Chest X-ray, PA view. Patient: 55 years old, sex M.
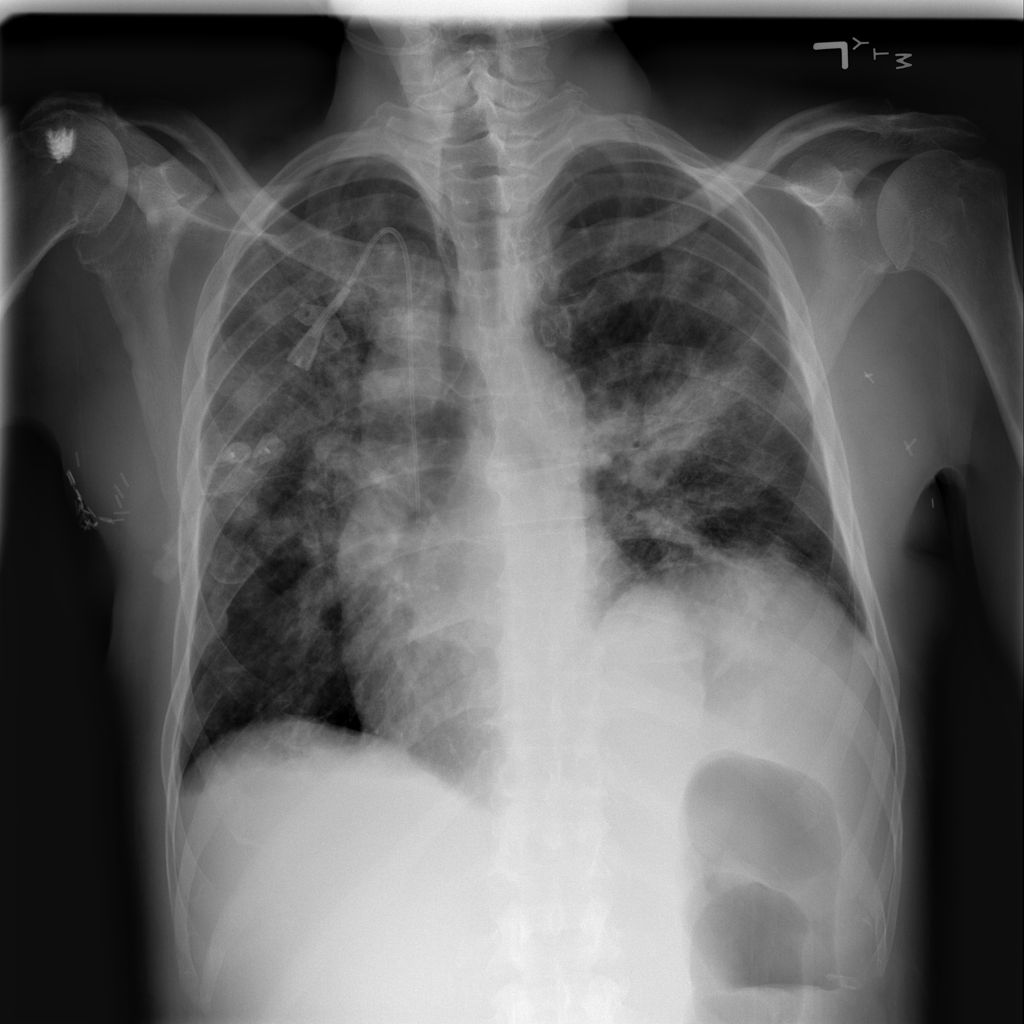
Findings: Infiltration